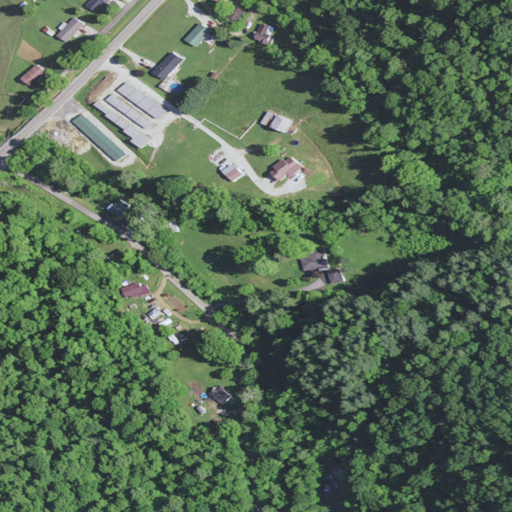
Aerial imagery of valley in Kentucky named John Will Hollow containing deciduous forest, open development, low intensity development, mixed forest, pasture, evergreen forest, medium intensity development, and high intensity development